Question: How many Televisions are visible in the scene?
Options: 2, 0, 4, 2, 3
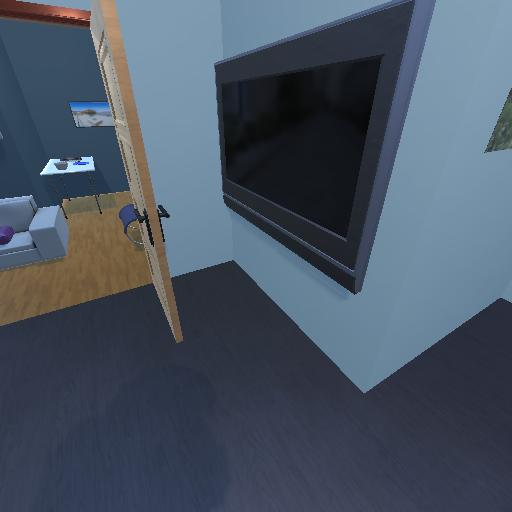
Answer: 2